Question: I'm trying create a web app on Azure, but no matter what i name my URL, it always warn me that
> Could not validate web app name
What could have cause this problem? Any ideas that could fix this problem? thank you. I'm thinking about deploying my app on Winhost if the issue won't be solved (please hear me out, I've tried a lot of names here but it still says the samething).

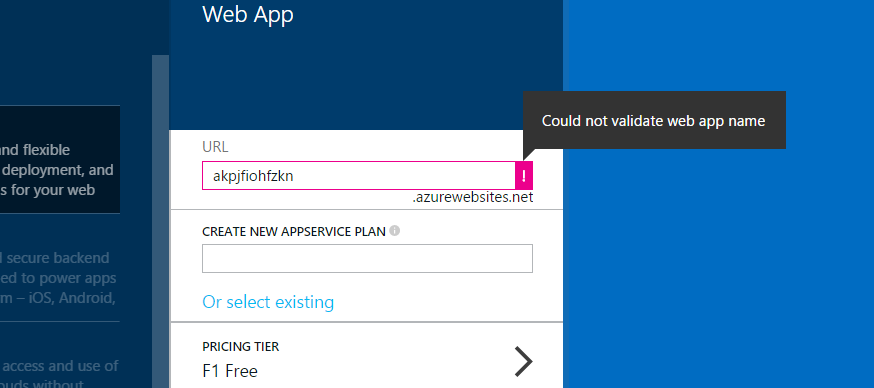
Answer: It is the preview (i.e. BETA) portal. I have experienced lots of weirdness like this. Try the old portal - <URL>